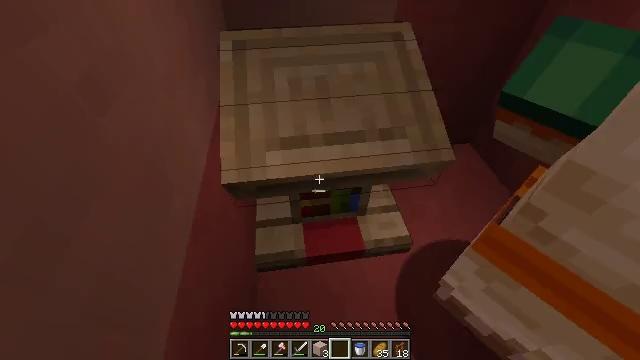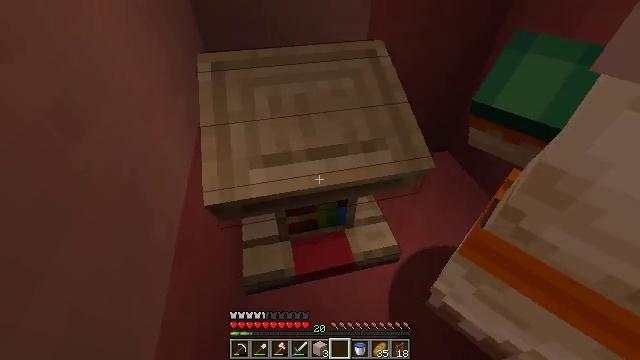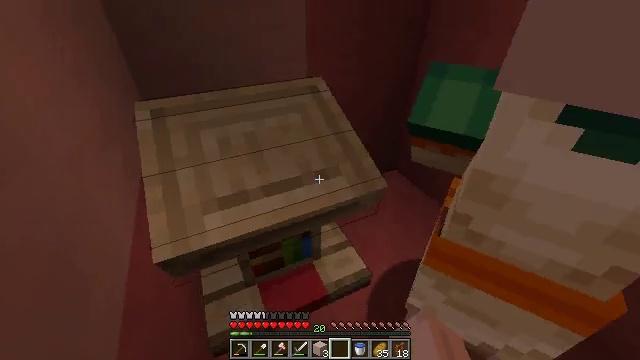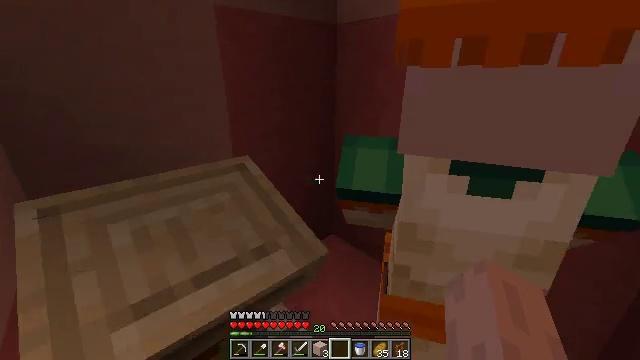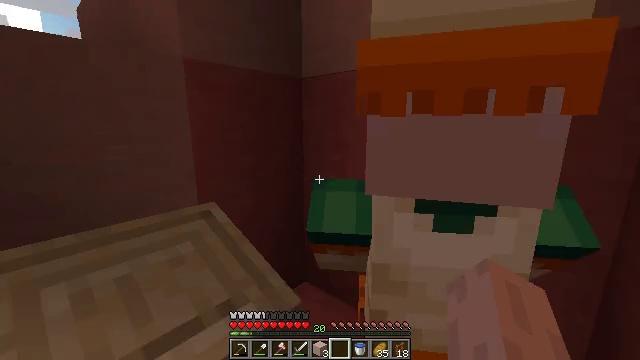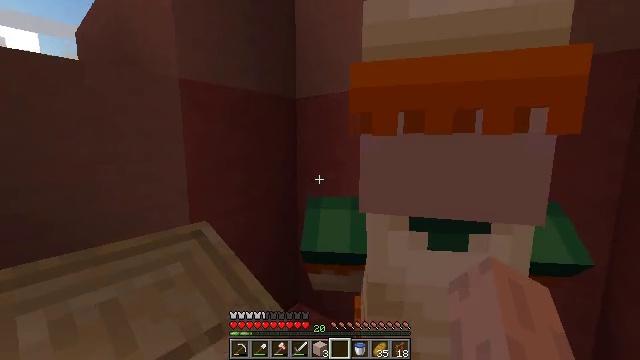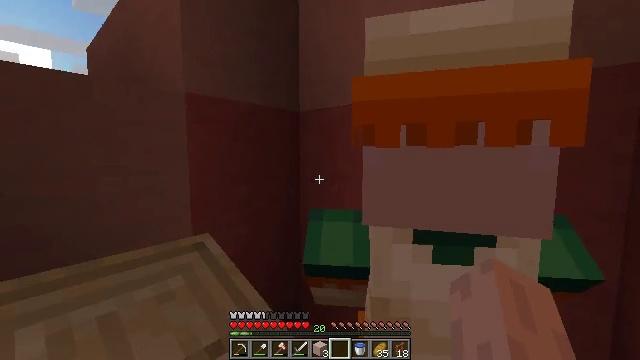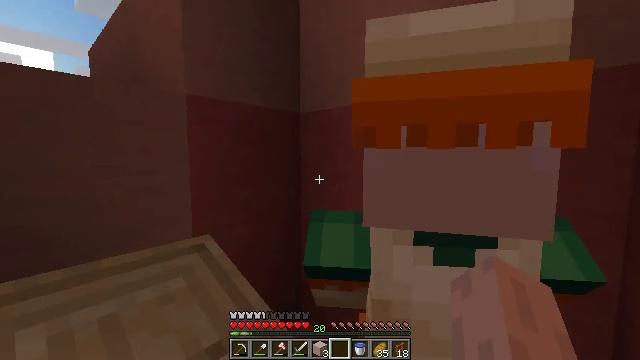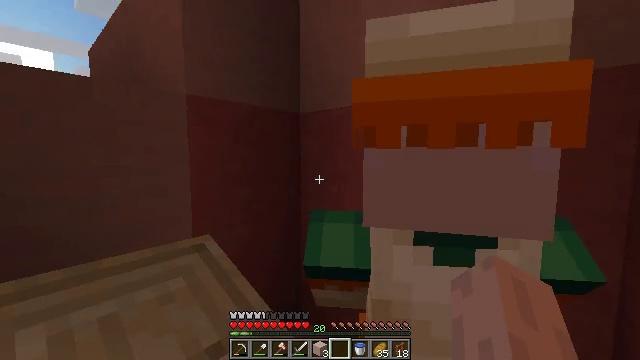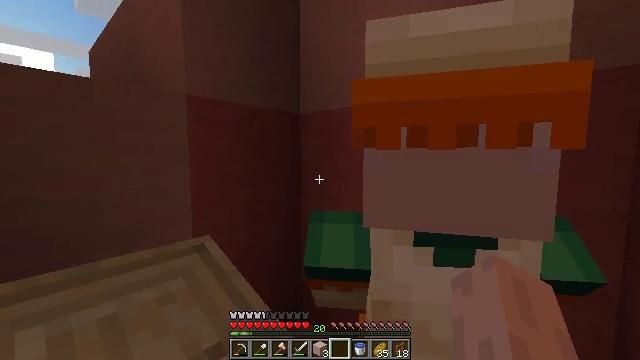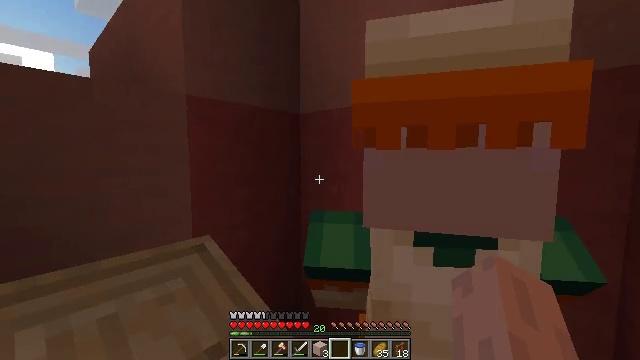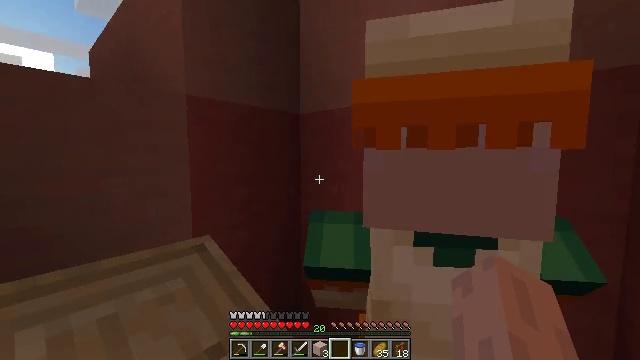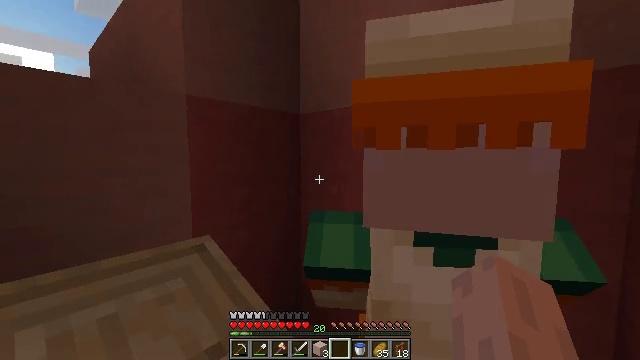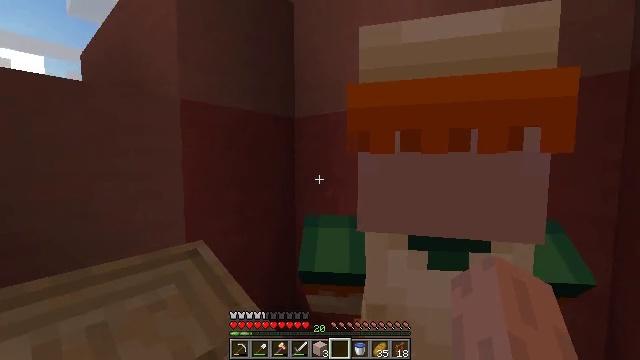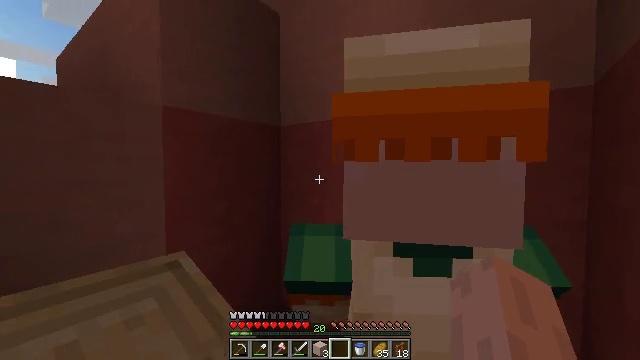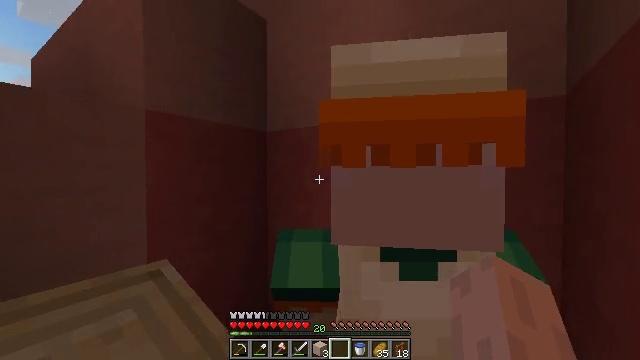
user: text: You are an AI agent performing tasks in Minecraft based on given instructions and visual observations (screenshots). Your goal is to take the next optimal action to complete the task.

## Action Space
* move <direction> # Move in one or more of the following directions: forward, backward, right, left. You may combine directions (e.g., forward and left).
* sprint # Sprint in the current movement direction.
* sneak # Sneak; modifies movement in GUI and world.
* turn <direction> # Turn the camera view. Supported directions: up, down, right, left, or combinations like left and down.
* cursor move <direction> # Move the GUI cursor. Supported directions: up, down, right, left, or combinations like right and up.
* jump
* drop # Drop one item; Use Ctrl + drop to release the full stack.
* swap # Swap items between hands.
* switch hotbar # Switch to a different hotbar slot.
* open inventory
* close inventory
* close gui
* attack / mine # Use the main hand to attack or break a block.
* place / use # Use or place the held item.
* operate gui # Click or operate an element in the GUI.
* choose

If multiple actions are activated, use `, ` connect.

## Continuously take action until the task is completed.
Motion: motion action
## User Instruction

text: Collect the lectern by destroying it.
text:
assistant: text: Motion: turn right and up
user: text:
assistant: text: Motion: turn right and up
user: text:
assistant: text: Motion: turn right and up
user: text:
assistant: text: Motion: turn right and up
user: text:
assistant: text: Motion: turn right and up
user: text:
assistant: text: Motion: turn up
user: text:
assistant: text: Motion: no_op
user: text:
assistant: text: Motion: no_op
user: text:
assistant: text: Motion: no_op
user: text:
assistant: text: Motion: no_op
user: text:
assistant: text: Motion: no_op
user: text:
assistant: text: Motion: no_op
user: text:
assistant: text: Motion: turn right
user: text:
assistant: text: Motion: turn right and up
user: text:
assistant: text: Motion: turn right and up
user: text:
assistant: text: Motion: no_op
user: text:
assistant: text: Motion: turn down
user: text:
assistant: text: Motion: turn right and down
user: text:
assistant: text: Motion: no_op
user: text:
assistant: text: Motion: no_op
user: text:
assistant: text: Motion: no_op
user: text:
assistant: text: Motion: no_op
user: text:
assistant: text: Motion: no_op
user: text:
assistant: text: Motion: no_op
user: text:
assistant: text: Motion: no_op
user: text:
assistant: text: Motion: no_op
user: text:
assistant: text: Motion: no_op
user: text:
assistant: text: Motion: no_op
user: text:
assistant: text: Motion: no_op
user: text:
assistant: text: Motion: no_op